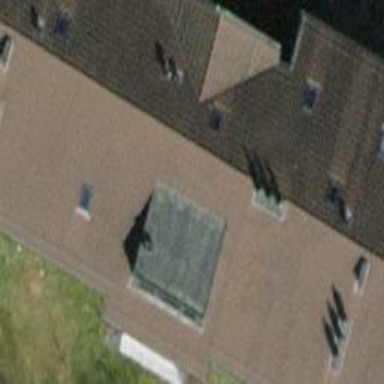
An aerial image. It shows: Pitched roof building.